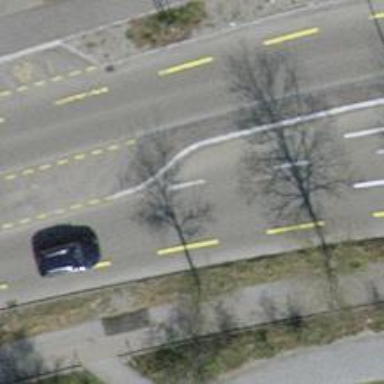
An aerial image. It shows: Secondary road with separate asphalt sidewalk.